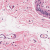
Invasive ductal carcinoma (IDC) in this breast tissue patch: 0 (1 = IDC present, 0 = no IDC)